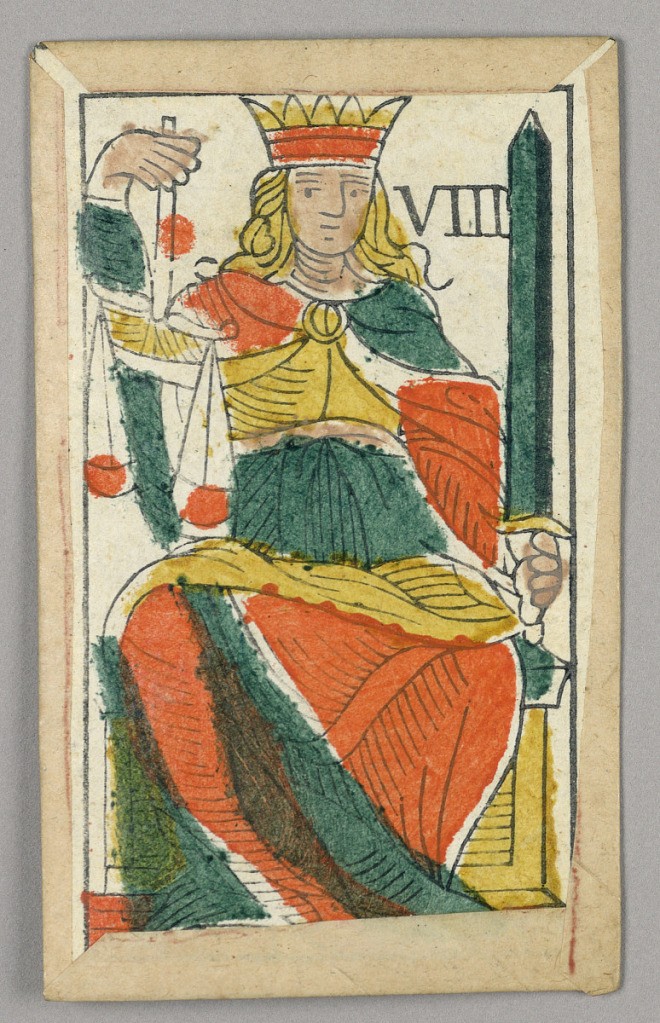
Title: Minchiate (Tarot) Playing Card
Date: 17th century
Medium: Stencil-colored woodblock print
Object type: Playing card
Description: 1909-22-1-1/35: Partial set of Italian Minchiate playing cards50;     1909-22-1-8: Part of a set of Italian Minchiate playing cards.50